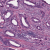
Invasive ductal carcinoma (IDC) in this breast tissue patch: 1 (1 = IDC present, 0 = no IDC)